Question: Is it possible to create kinda app shortcut or action button in notification (like WiFi or Location)

I guess it possible, because many 3rd party apps has their icons in notification center, but cannot find neither discussion about this topic nor official documentation.
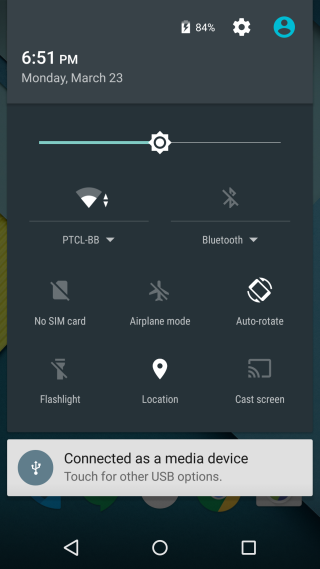
Answer: For those who are interested in, <URL> link to official documentation of quick settings tile api.